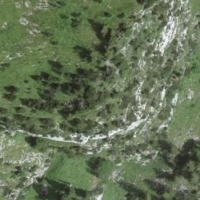
EUNIS habitat code: 26
Species observed at this site:
Vaccinium myrtillus